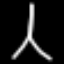
Label: The Eiffel Tower